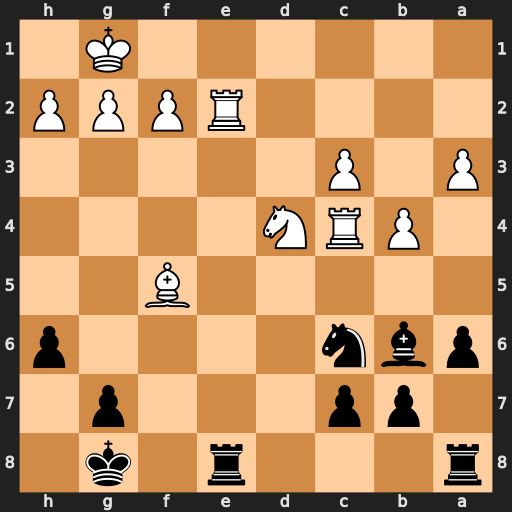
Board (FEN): r3r1k1/1pp3p1/pbn4p/5B2/1PRN4/P1P5/4RPPP/6K1
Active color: b
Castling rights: -
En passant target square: -
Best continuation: Nxd4 Rxe8+ Rxe8